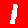
Digit: 1